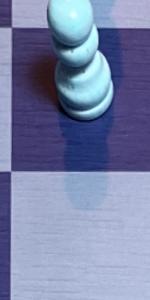
Label: Empty